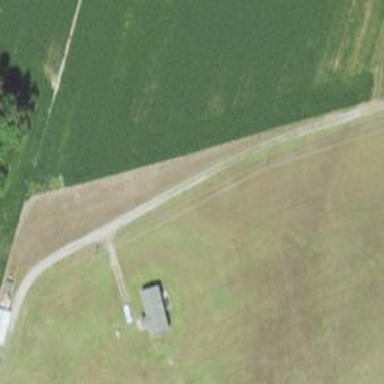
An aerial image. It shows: Driveway leading to service road.